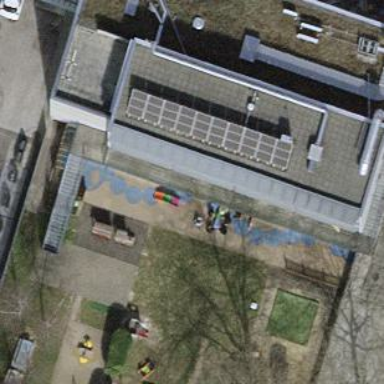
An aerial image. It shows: Kindergarten building.